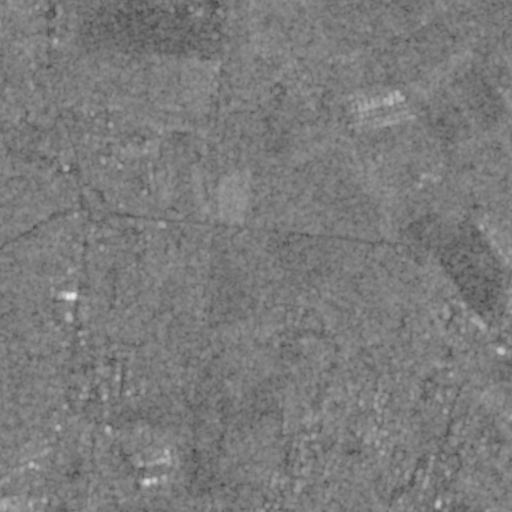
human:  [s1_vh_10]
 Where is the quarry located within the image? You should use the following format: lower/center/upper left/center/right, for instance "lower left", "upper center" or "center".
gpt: The quarry is located in the upper center of the image.
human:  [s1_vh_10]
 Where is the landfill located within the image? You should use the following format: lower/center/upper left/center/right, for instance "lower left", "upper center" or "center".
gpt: There is no landfill in the image.

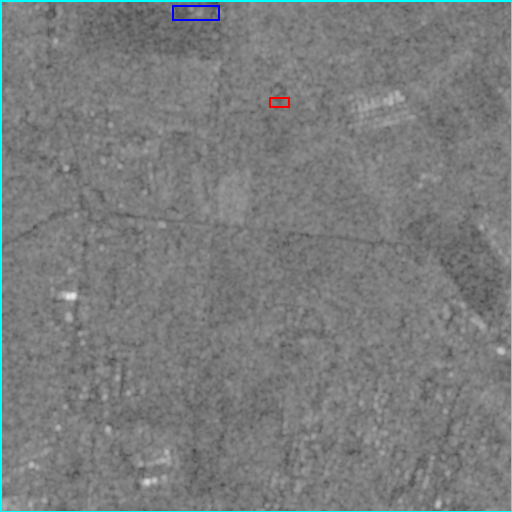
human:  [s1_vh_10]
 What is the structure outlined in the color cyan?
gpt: The structure outlined in cyan is a crop field.
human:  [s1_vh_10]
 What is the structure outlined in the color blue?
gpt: The structure outlined in blue is a parking lot.
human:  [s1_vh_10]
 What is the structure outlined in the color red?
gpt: The structure outlined in red is a quarry.
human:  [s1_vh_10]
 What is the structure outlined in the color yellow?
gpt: There is no yellow outline.